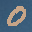
Label: 0